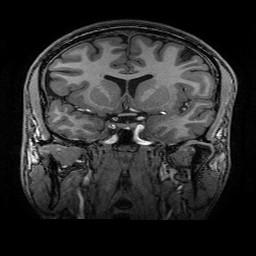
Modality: T1w
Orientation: sagittal
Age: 21
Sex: male
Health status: healthy
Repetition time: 2.53 s
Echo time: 0.0034 s